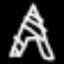
Label: The Eiffel Tower